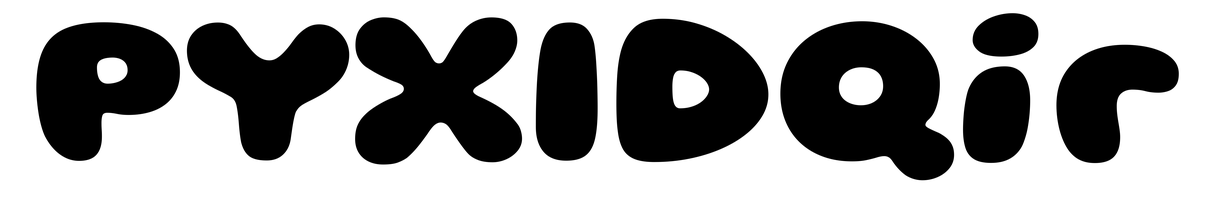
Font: Gluten_ExtraBold